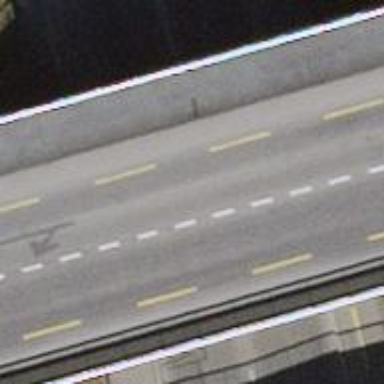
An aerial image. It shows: Tertiary road with cycle lane on bridge.